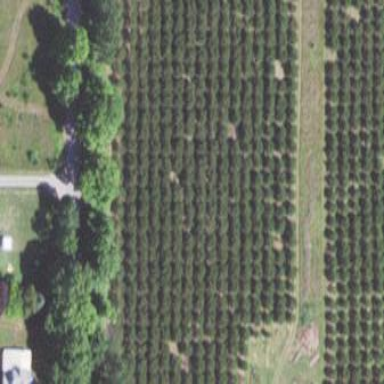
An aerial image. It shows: Orchard.